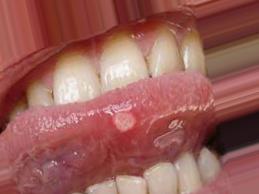
Condition: Mouth Ulcer